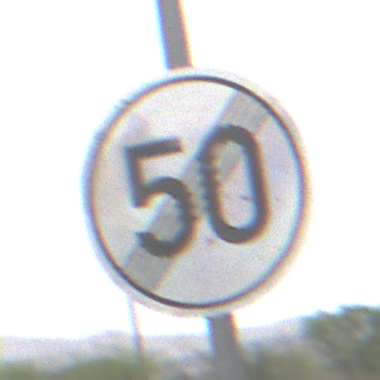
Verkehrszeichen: EndeGeschwindigkeit50
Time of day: Midday
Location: Outdoor (Nature)
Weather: PartlyCloudy
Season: NotSpecified
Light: Natural